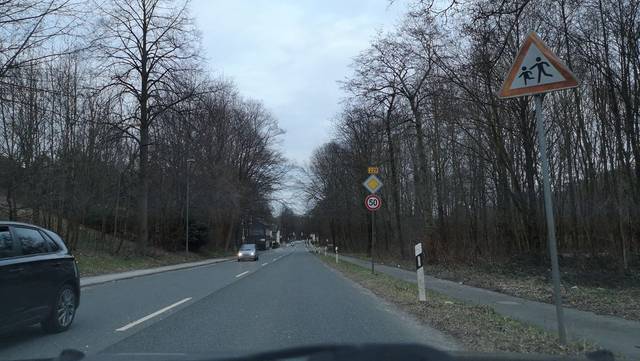
Region: Germany
Coordinates: 51.189, 7.27